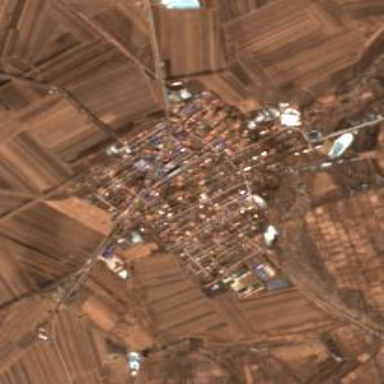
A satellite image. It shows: Ethnic township within town.